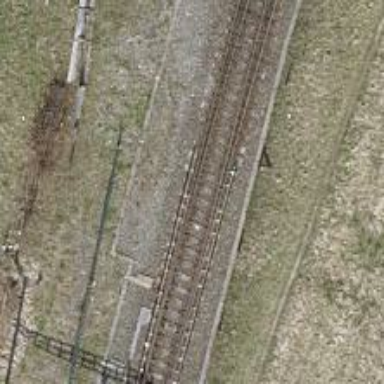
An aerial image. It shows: Railway switch.